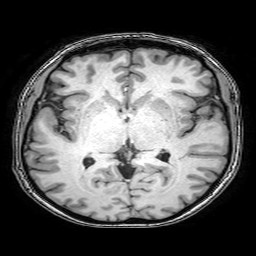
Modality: T1w
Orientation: coronal
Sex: female
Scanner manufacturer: philips
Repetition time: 0.008091 s
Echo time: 0.0037 s